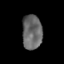
Tissue: skin
Cell type: Epithelial cells
Senescence score: 0.2415
Nuclear area (px): 673
Mean DAPI intensity: 104.38